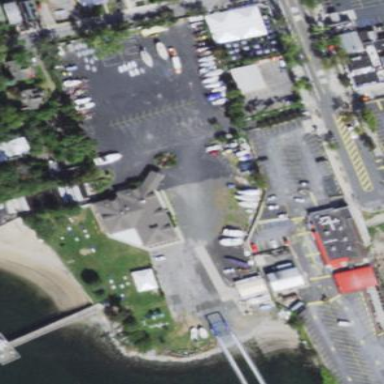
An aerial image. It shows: Boatyard located near waterway.